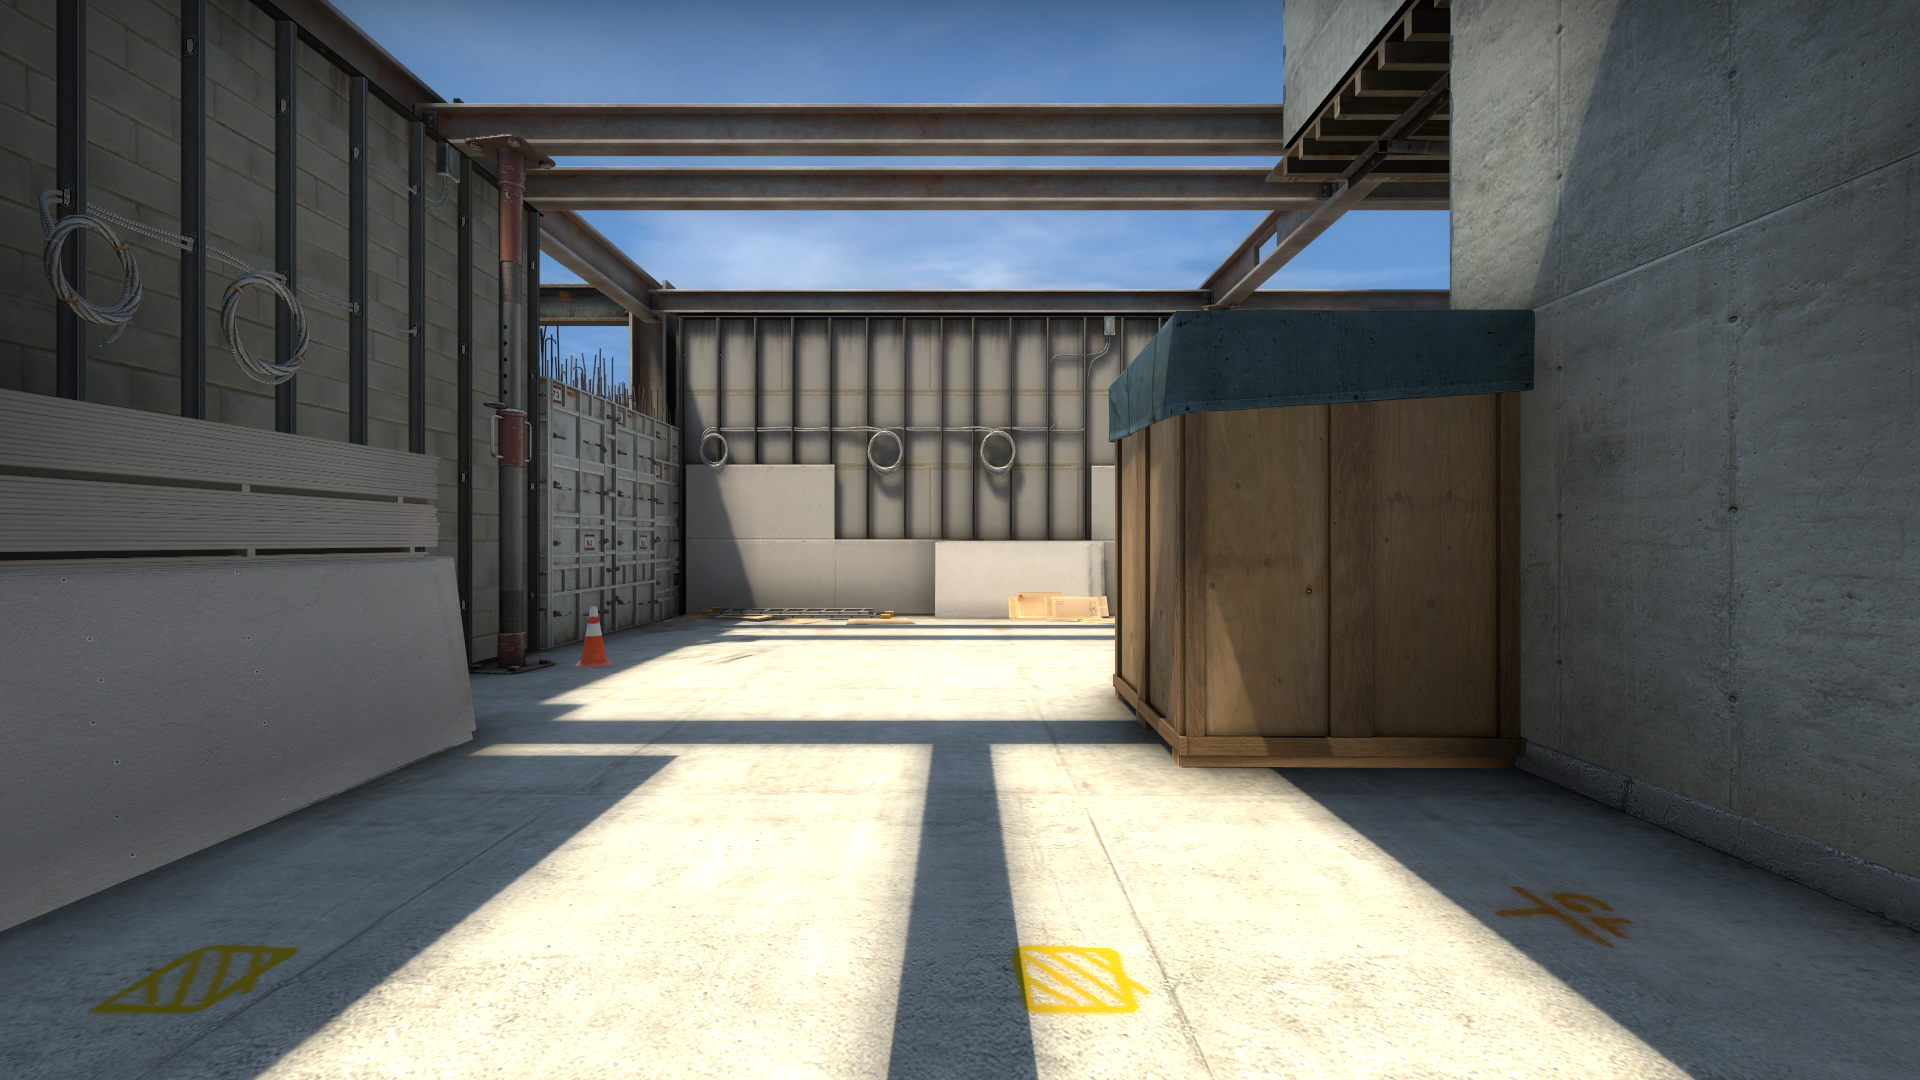
Map: de_vertigo